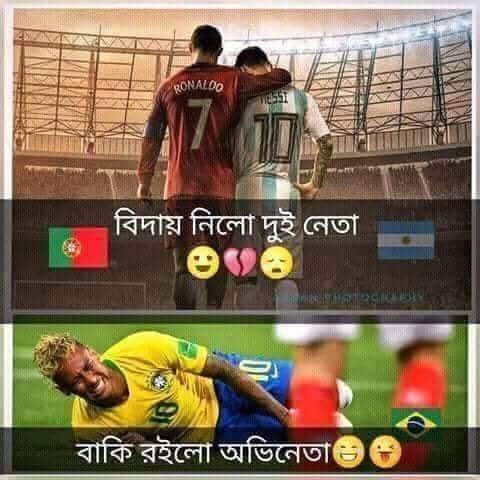
Caption: বিদায় নিলো দুই নেতা      বাকি রইলো  অভিনেতা
Label: hate